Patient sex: M
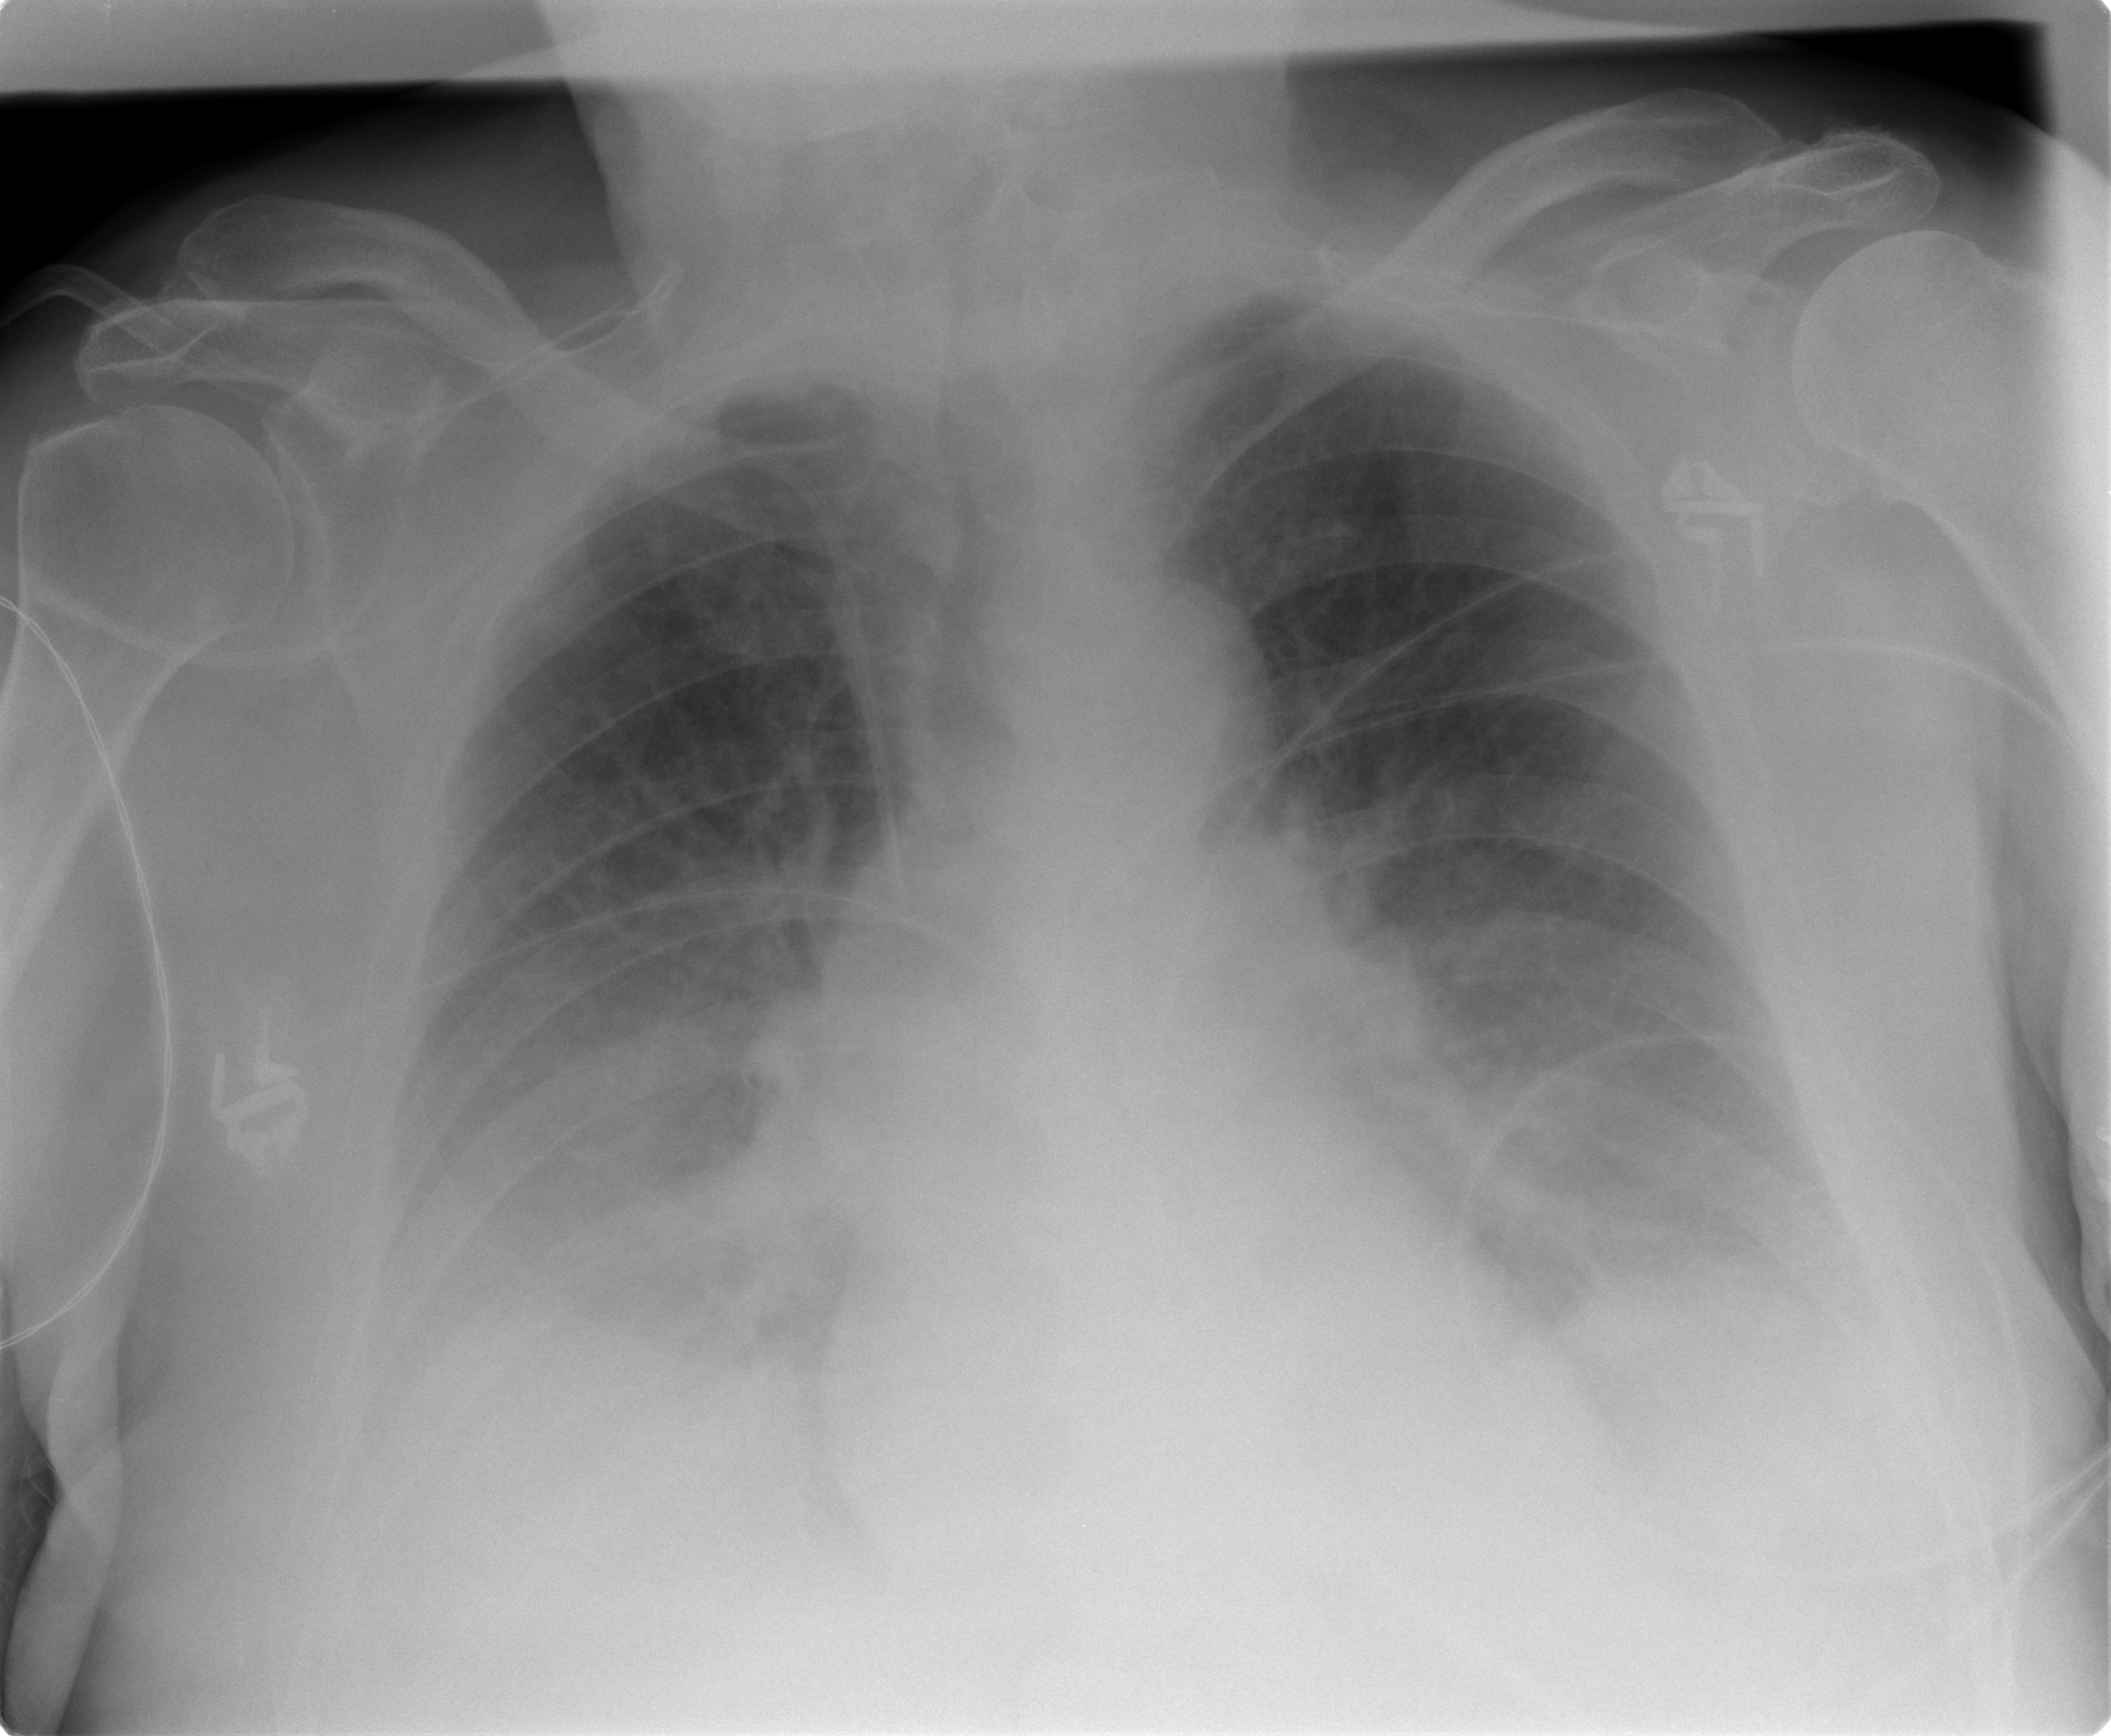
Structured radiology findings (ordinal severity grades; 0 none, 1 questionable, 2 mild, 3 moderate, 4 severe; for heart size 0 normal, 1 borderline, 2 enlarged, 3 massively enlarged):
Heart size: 0
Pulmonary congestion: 2
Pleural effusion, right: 2
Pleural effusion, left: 2
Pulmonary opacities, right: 0
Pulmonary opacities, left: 0
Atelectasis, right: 0
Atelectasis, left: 0